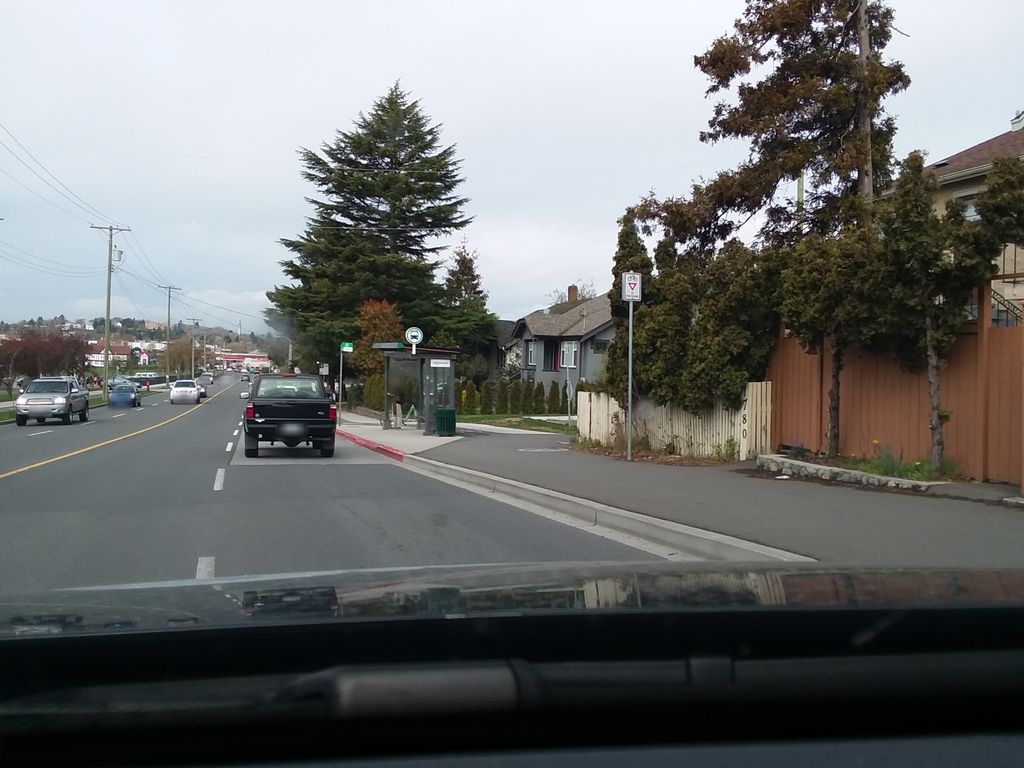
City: victoria